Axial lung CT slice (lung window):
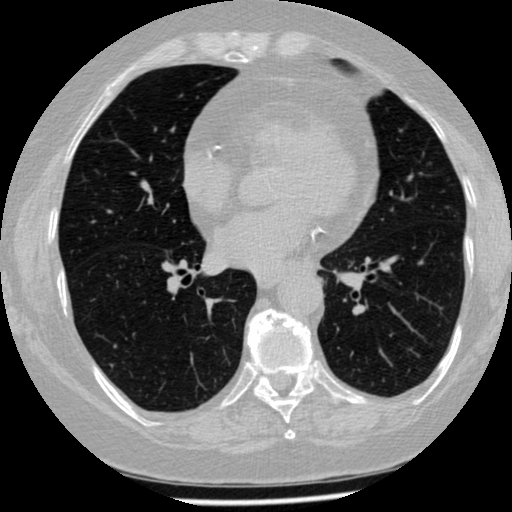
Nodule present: no